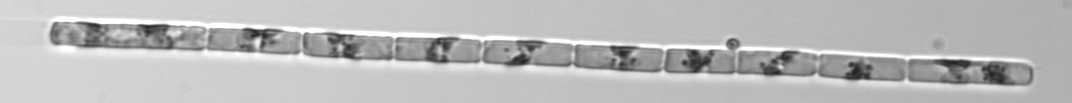
Label: Guinardia_delicatula